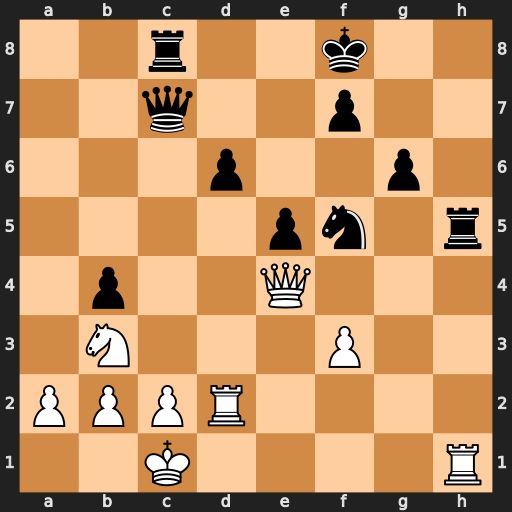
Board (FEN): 2r2k2/2q2p2/3p2p1/4pn1r/1p2Q3/1N3P2/PPPR4/2K4R
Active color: w
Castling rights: -
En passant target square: -
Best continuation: Rxh5 gxh5 Qxf5